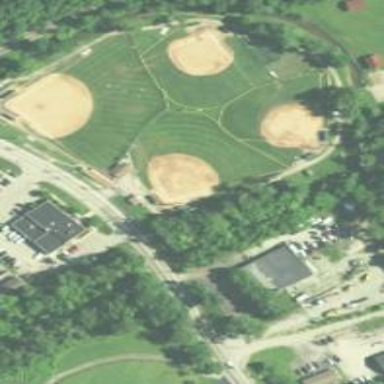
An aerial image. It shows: Baseball pitch for leisure land.